Interaction volume radius: 10 \u00c5
Interaction volume height: 20 \u00c5
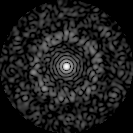
Disorder parameter: 0.8404